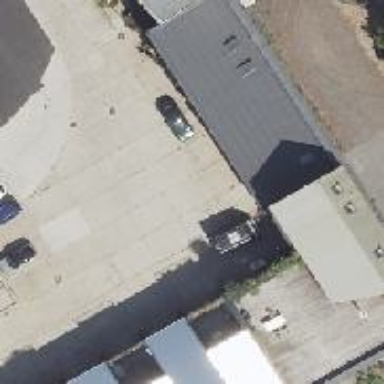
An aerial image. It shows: Commercial building with flat roof.